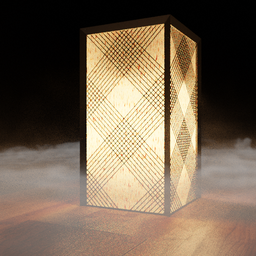
Label: lighting